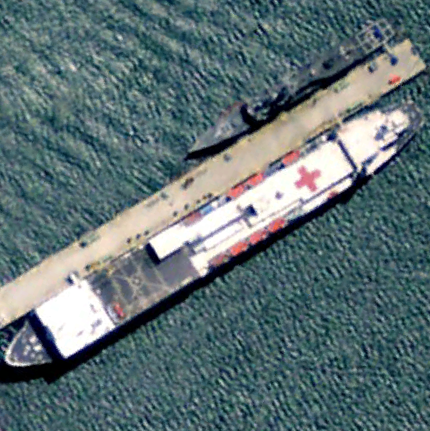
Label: civil